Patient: sex F, age 53
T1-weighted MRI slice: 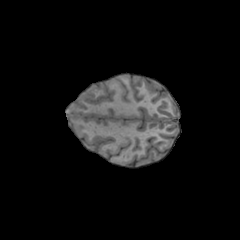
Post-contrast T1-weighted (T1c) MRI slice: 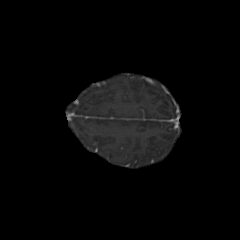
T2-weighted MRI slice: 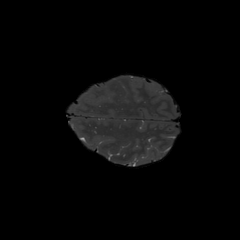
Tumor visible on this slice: no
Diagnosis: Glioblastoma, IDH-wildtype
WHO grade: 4